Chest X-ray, PA view. Patient: 34 years old, sex F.
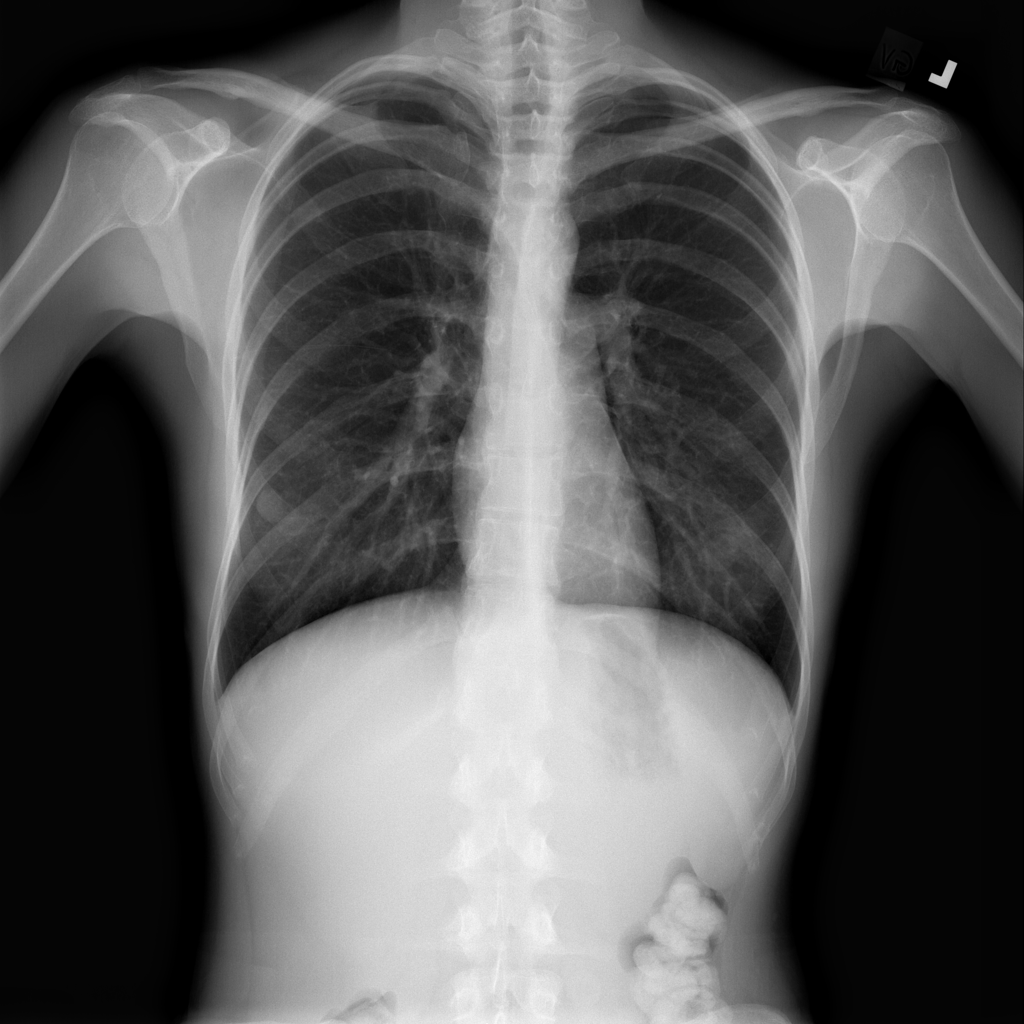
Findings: No Finding